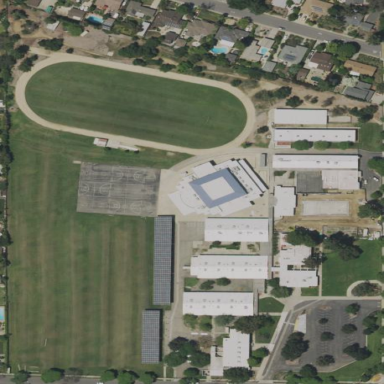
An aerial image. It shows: School.